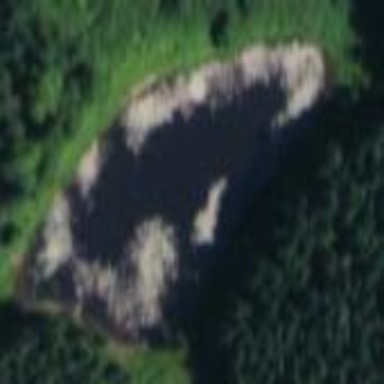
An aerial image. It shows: Serene pond surrounded by nature.